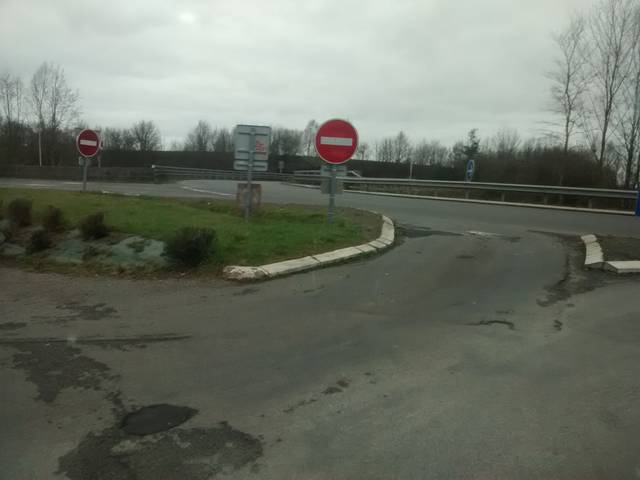
Region: France
Coordinates: 48.14, -1.628